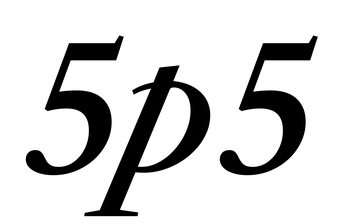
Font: LibreCaslonText-Italic_Medium_Italic